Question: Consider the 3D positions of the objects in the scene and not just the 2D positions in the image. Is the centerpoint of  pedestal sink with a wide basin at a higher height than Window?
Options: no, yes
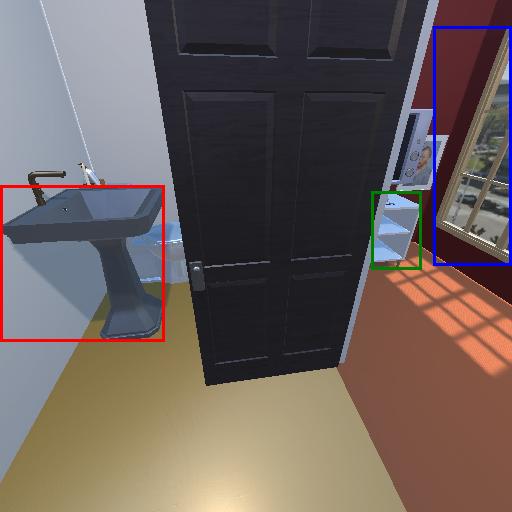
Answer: no